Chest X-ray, PA view. Patient: 43 years old, sex F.
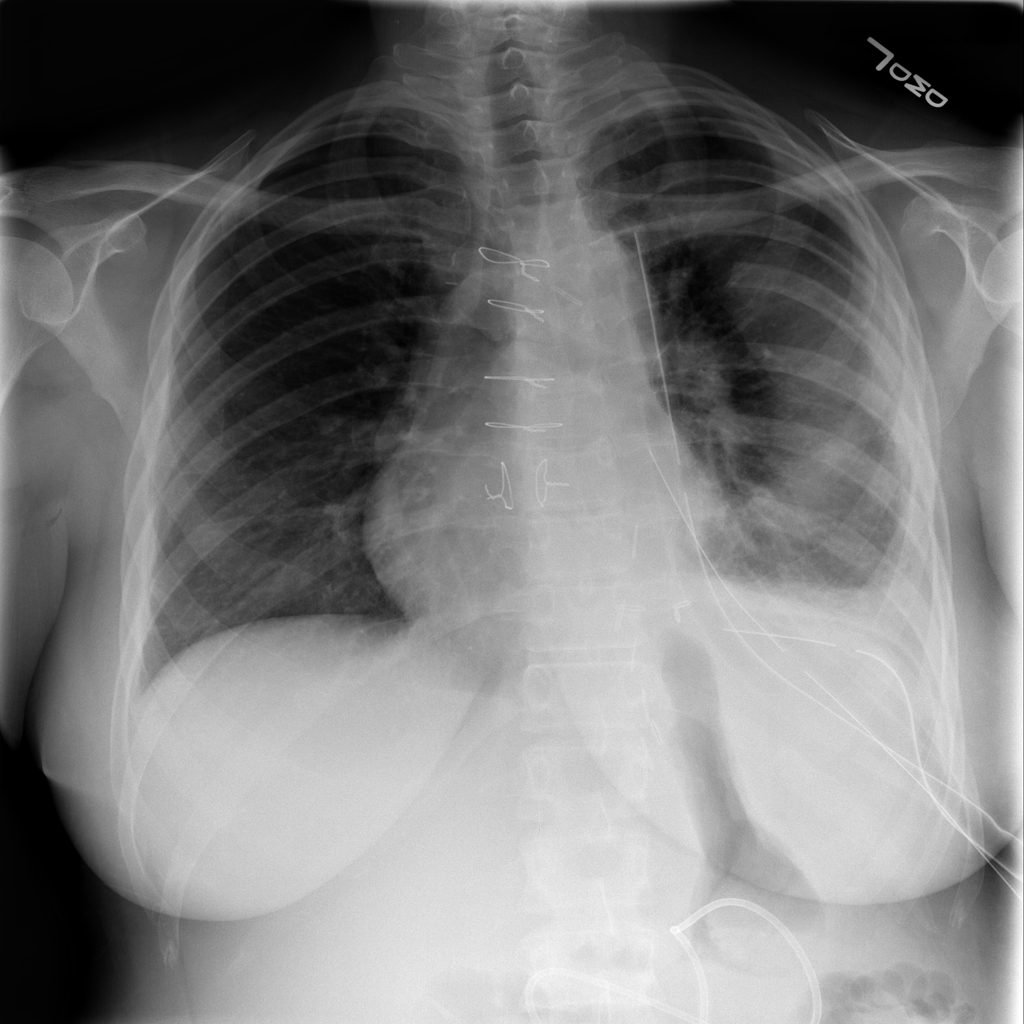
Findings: Effusion, Pleural_Thickening